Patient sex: M
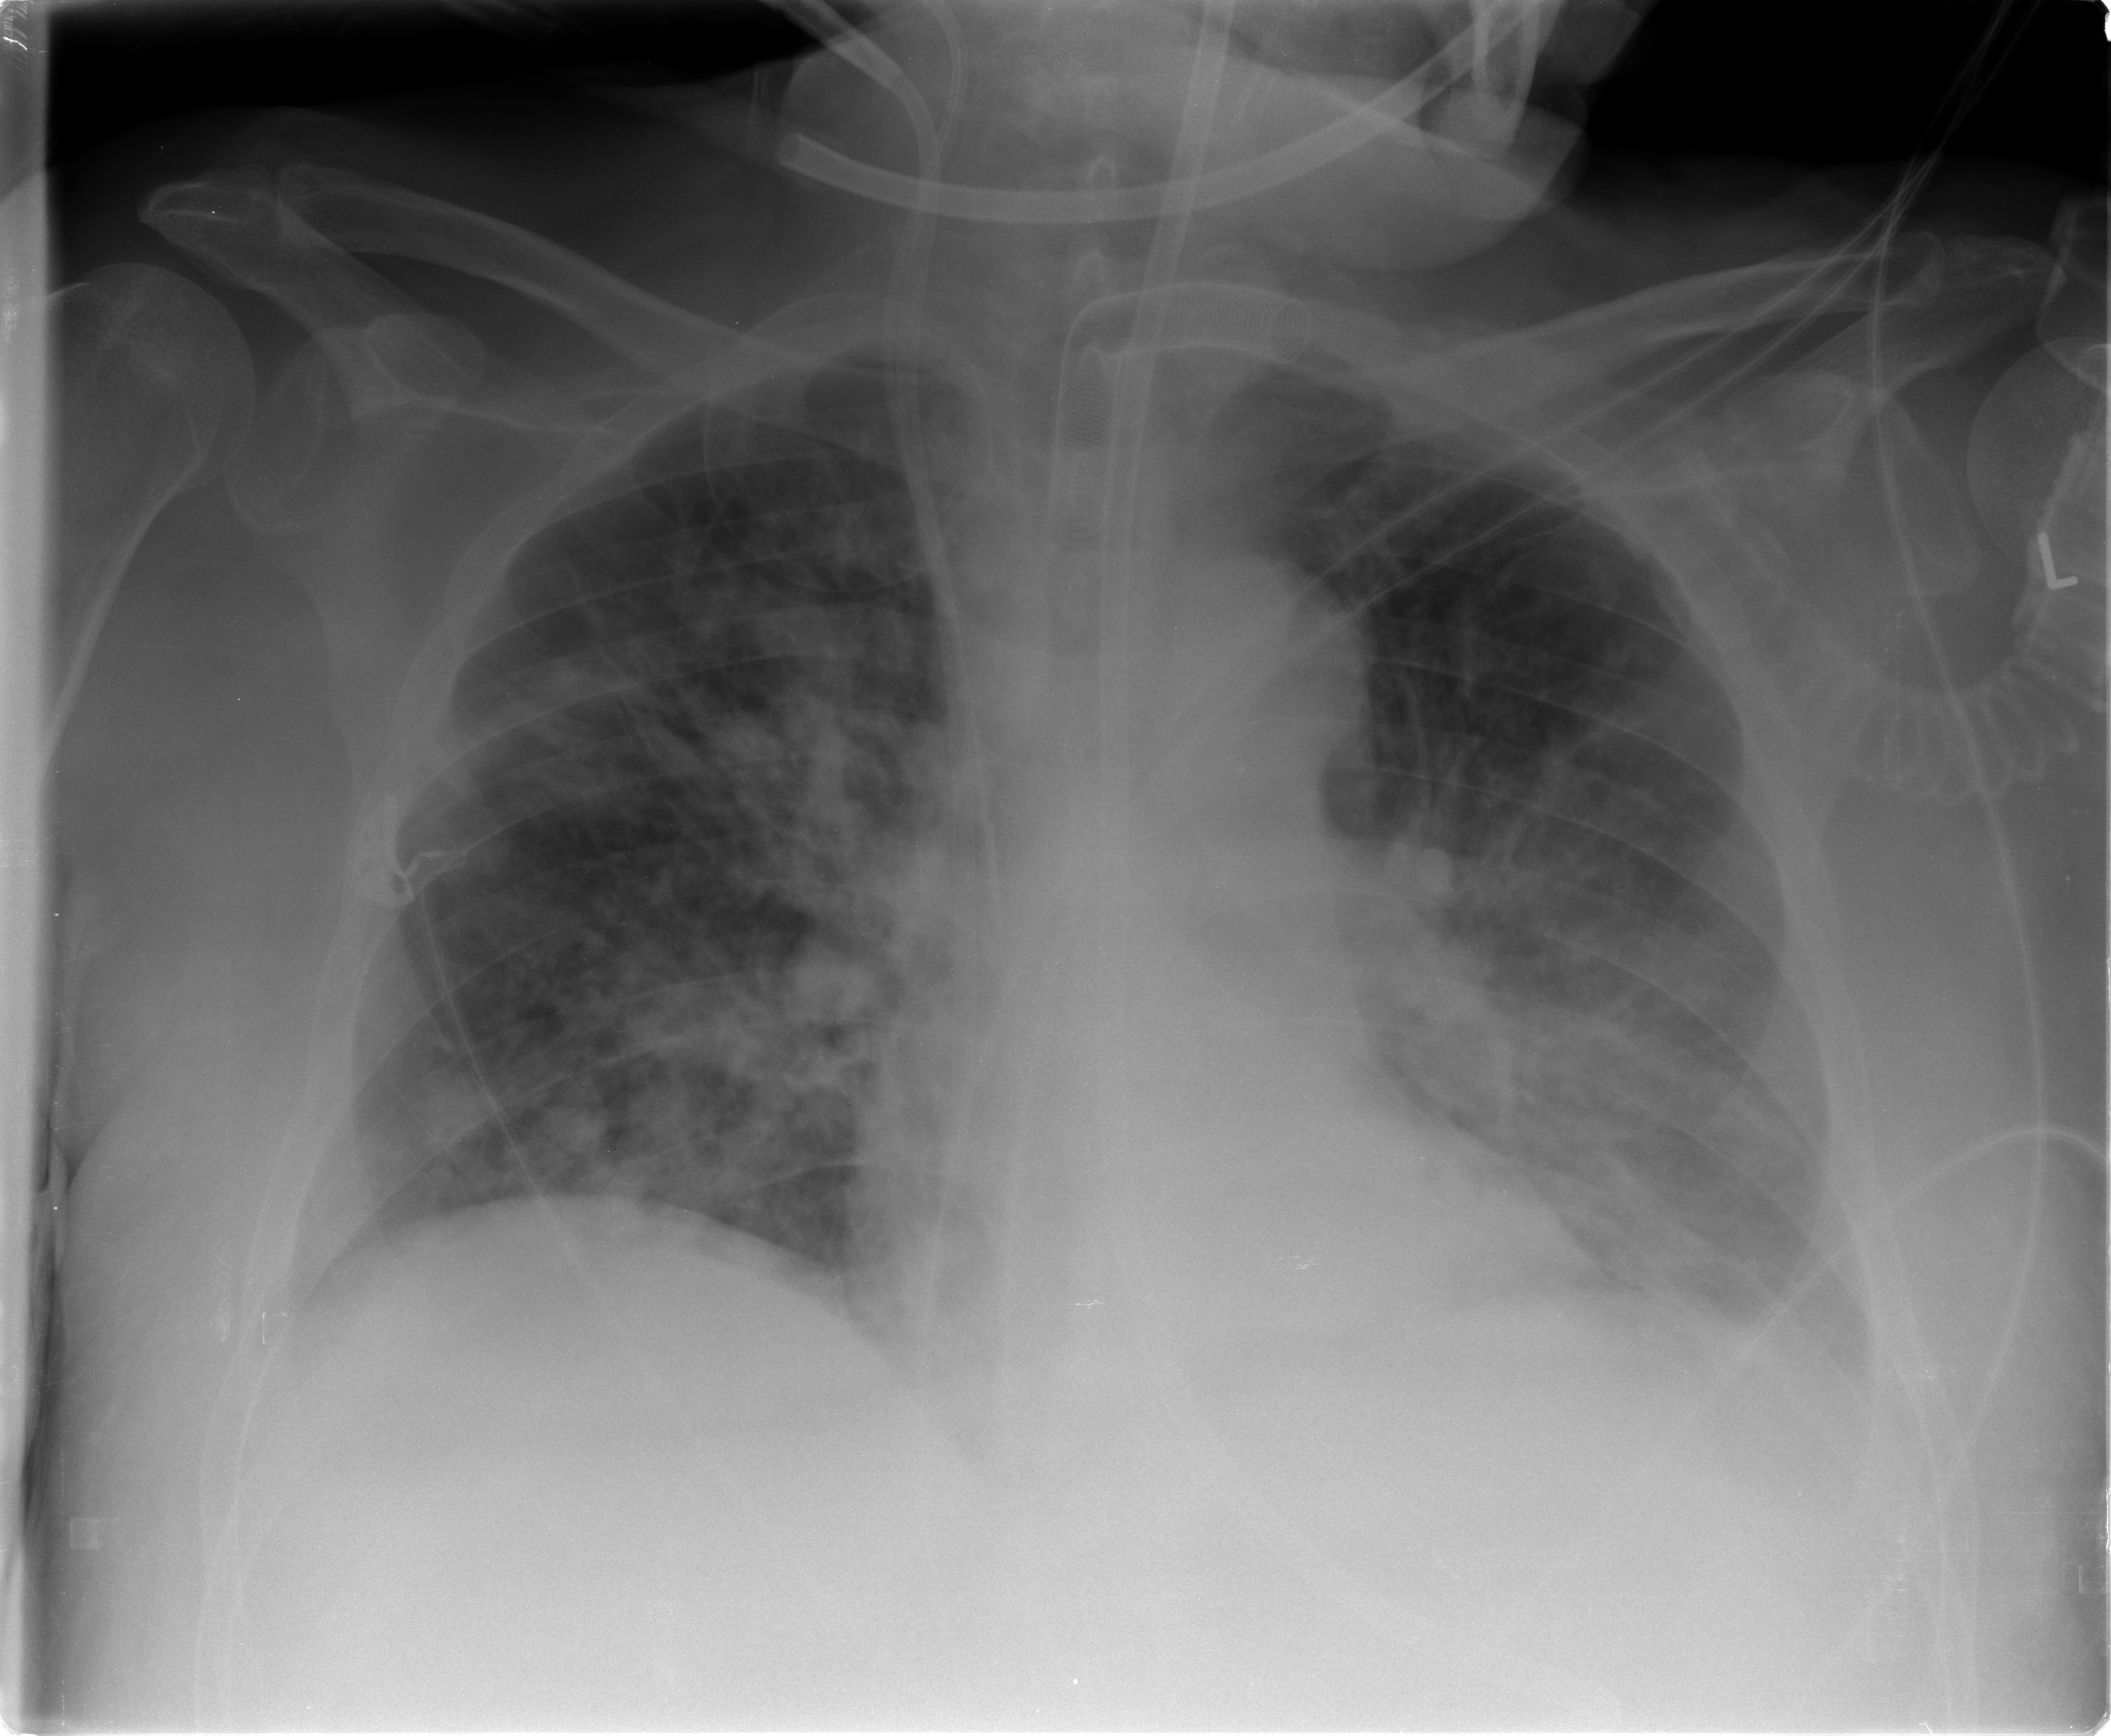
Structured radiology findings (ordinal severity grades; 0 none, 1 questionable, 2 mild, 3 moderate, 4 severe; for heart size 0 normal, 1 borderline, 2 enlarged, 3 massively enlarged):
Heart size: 0
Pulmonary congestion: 2
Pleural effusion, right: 0
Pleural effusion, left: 2
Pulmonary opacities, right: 3
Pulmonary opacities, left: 2
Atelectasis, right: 3
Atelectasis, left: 3